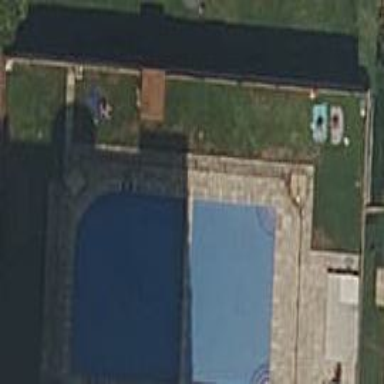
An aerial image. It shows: Swimming pool located in leisure land.